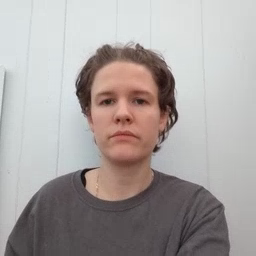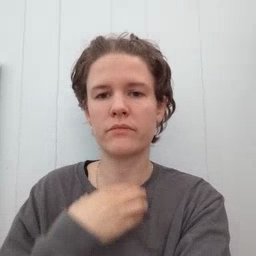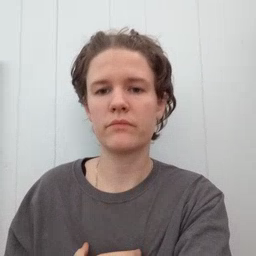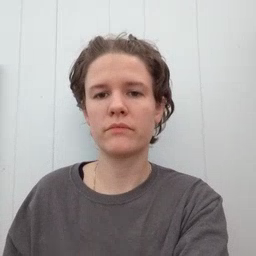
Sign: hungry